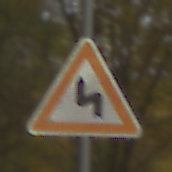
Verkehrszeichen: DoppelkurveZunaechstLinks
Umgebung: Outdoor, Nature
Tageszeit: Midday
Wetter: Overcast
Licht: Natural
Jahreszeit: NotSpecified
Kontrast: LowContrast